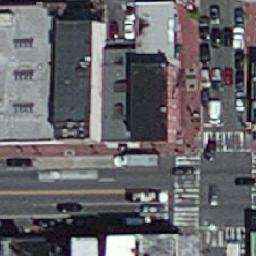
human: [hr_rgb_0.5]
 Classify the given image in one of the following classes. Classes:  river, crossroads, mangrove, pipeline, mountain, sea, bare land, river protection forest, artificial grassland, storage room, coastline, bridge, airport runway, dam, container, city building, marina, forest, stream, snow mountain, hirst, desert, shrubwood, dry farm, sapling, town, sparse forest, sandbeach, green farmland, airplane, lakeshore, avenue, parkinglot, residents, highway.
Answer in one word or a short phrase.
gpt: city building